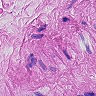
Metastatic tissue present: no